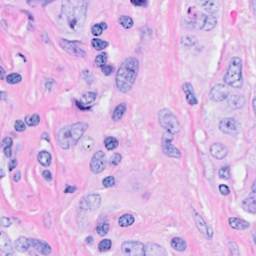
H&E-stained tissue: Breast